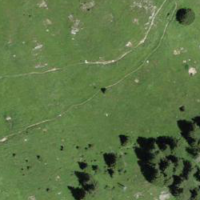
EUNIS habitat code: 26
Species observed at this site:
Eristalis tenax